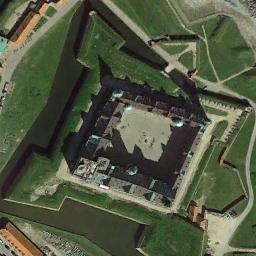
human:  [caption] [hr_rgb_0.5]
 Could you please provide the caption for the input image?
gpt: The palace is on the grass .

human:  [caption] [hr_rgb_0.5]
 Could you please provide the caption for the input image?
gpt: The palace was built in a forest .

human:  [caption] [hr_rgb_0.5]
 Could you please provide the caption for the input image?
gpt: The grass is beside the palace .

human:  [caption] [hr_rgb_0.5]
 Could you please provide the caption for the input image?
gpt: The palace on the lawn has some towers and a courtyard and a lake is next to the palace .

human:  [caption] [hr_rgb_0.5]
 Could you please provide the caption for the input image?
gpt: There are green lawns around the palace .